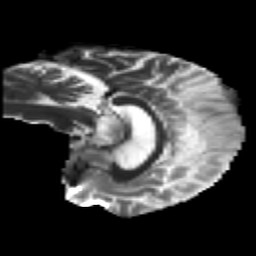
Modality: T2w
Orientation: sagittal
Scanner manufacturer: ge
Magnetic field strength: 3 T
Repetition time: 8.8 s
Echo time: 0.0829 s